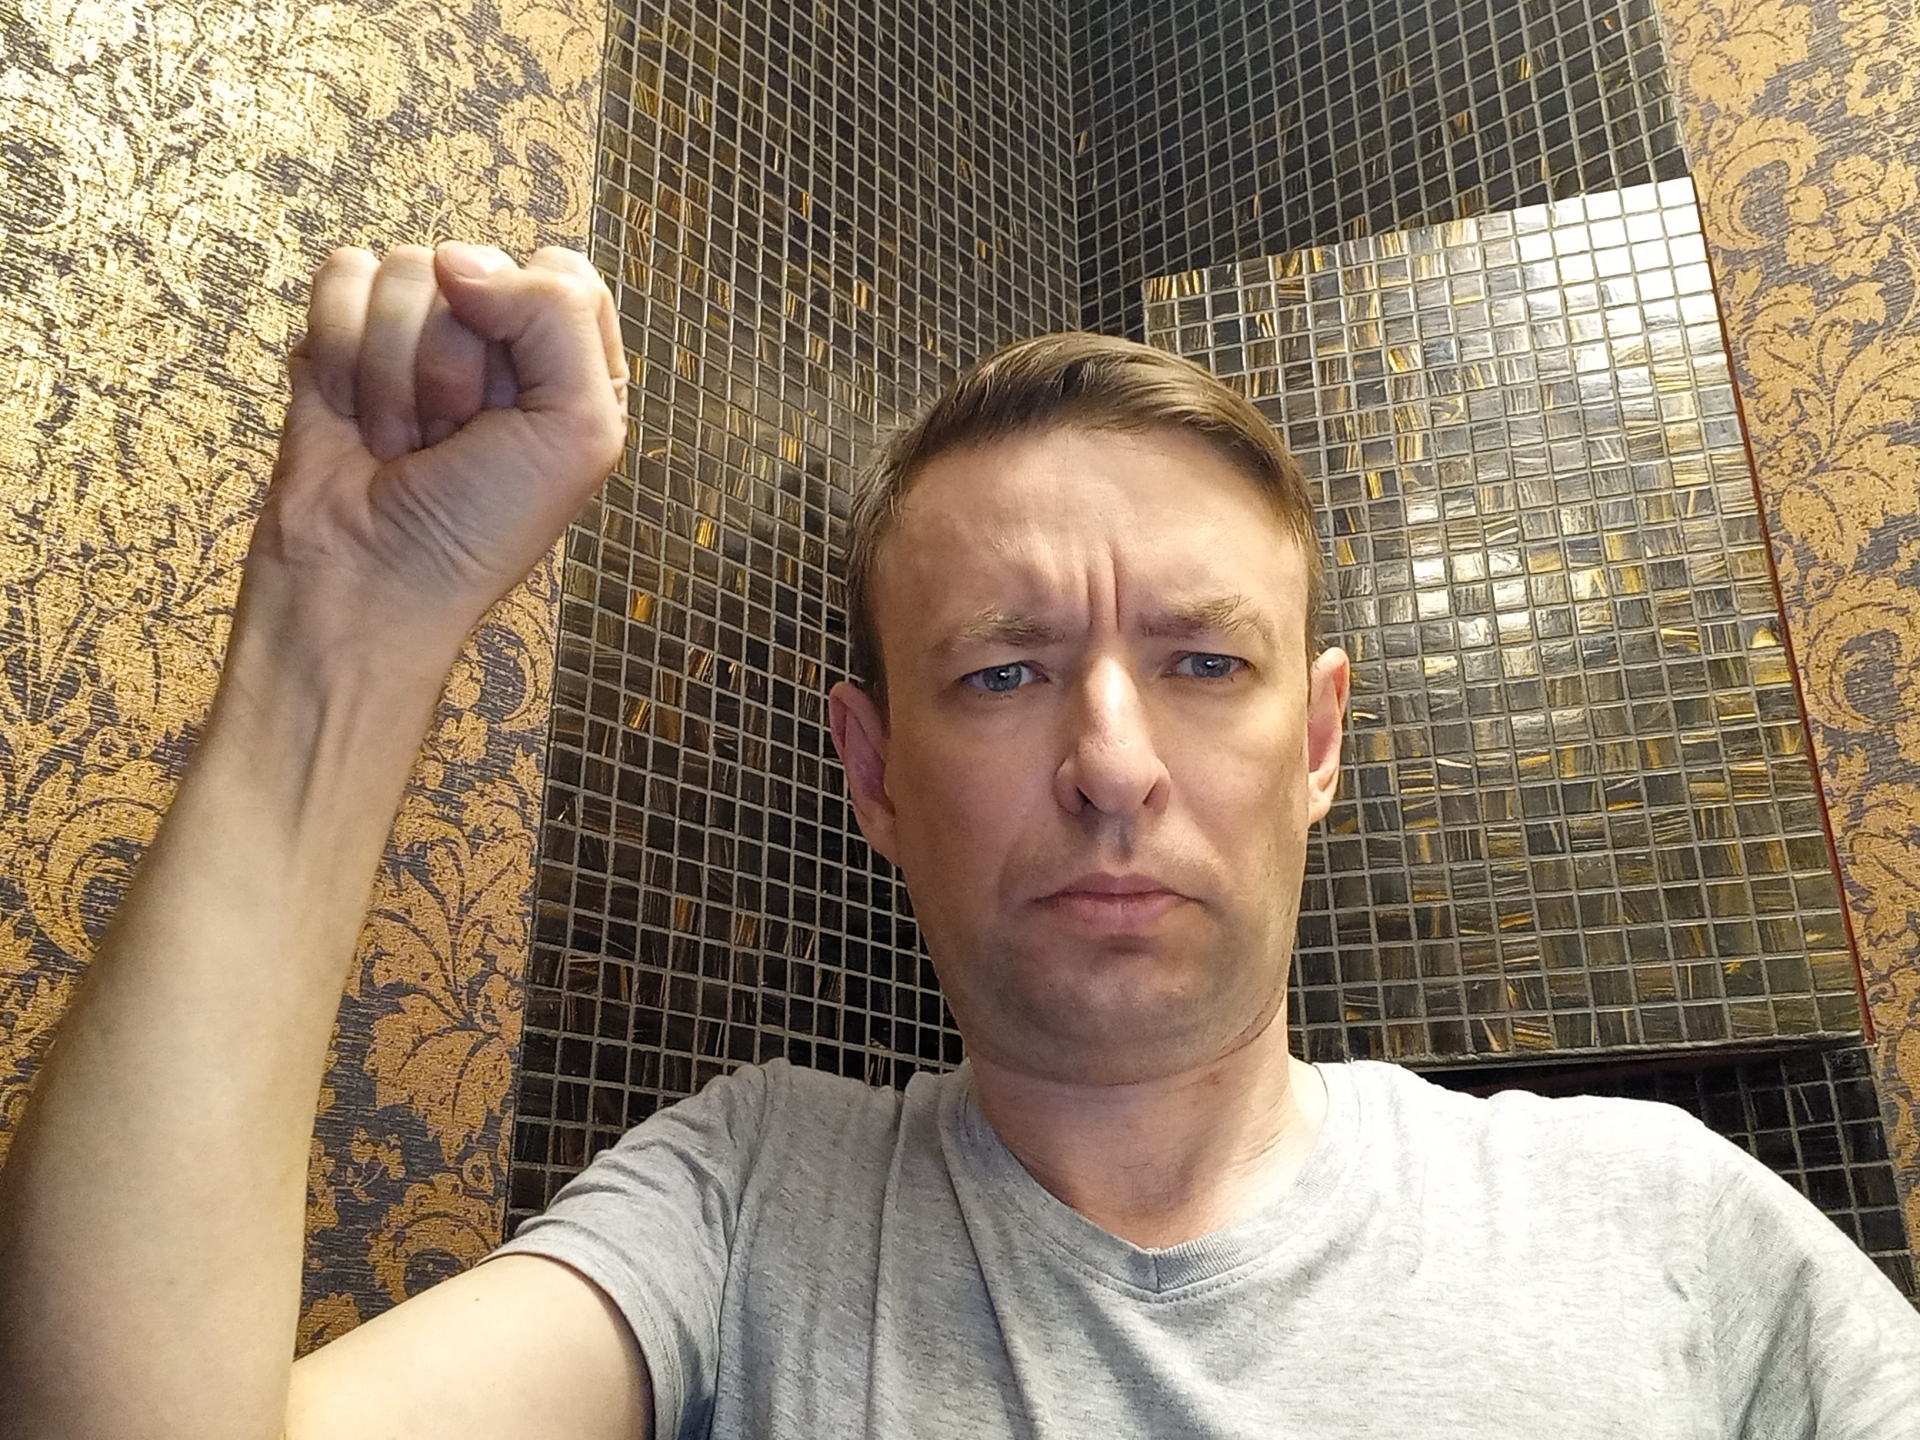
Label: clear